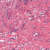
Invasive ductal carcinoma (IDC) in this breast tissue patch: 1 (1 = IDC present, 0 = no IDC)